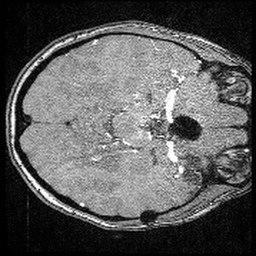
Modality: angio
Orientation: axial
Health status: ill
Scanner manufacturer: siemens
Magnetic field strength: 3 T
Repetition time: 0.021 s
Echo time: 0.0036 s